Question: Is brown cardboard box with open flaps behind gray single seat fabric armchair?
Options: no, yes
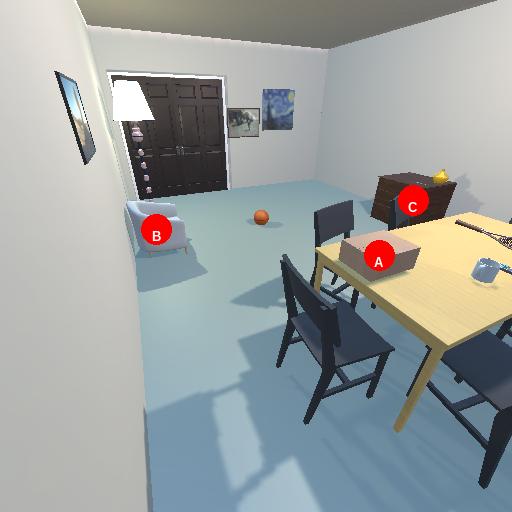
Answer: no